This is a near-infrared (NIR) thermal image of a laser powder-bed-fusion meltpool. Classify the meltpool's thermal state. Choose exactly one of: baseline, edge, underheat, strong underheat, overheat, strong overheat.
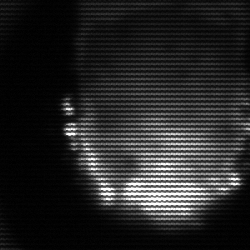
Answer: baseline